Question: So I have looked for this here and other places and I can't fine a solution.
I am working on a page that has several drop down boxes for staff members. I have use sql to get the names from the database and it works fine, aside from one small error. I am getting an extra space between the default Select a Staff Member and the first name on the 2nd call to this (see pic).

This is the code I have for that section of the page.
'''
<select name='contact1' class="reqd">
<?php
echo "<option value='0' class='reqd'>-- Select a Staff Member --</option>";
do {
echo "<option value='".$row_staff['staffID']."'>".$row_staff['Name'] . "</option>" ;
}while ($row_staff = mysql_fetch_assoc($staff));
mysql_data_seek($staff, 0);
?>
</select>
'''
I am using the same sql statement for the request hence the mysql_data_seek($staff, 0);. I can't see anything that would cause it to have an extra space. If I put mysql_data_seek($staff, 1); that just skips the first person.
Any ideas on what I need to fix?
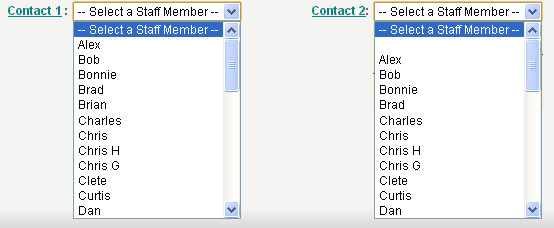
Answer: any particular reason why to use 'do ... while' loop instead of (more common) 'while'?
'''
mysql_data_seek($staff, 0);
while ($row_staff = mysql_fetch_assoc($staff)) {
echo "<option value='".$row_staff['staffID']."'>".$row_staff['Name'] . "</option>" ;
};
'''